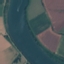
Label: River